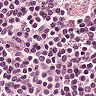
Metastatic tissue present: no